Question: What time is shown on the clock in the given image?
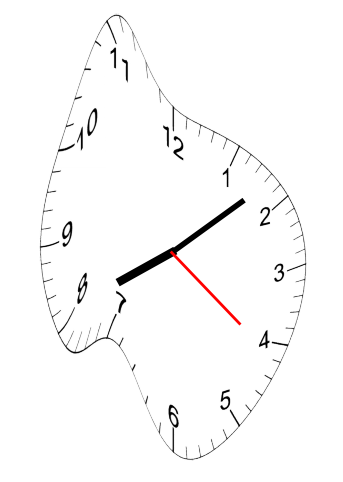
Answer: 08:08:21